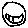
Label: smiley face